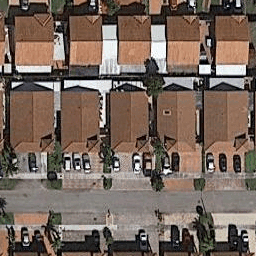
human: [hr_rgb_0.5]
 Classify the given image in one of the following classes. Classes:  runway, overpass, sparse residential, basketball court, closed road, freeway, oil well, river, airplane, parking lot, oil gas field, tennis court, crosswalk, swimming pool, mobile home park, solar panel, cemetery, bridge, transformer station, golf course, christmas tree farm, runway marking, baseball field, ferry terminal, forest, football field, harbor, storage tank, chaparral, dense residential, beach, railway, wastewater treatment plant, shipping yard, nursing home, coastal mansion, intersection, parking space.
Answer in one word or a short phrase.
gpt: dense residential